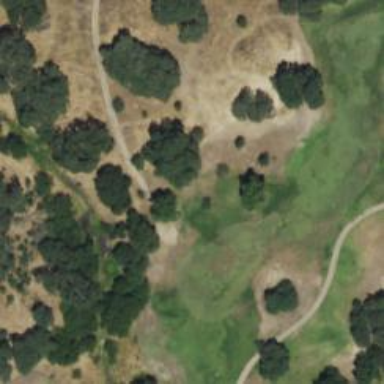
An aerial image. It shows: View of golf hole.